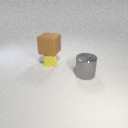
small yellow metal cube behind large gray metal cylinder